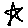
Label: star